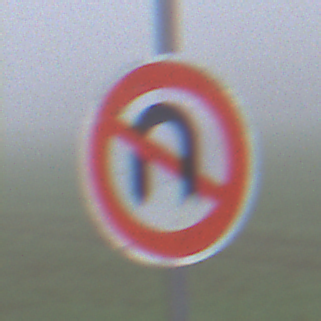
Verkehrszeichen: VerbotWenden
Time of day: MorningAfternoon
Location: Outdoor (RoadRail)
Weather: Overcast
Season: NotSpecified
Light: Natural